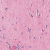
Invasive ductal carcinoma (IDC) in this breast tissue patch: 0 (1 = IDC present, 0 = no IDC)